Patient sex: M
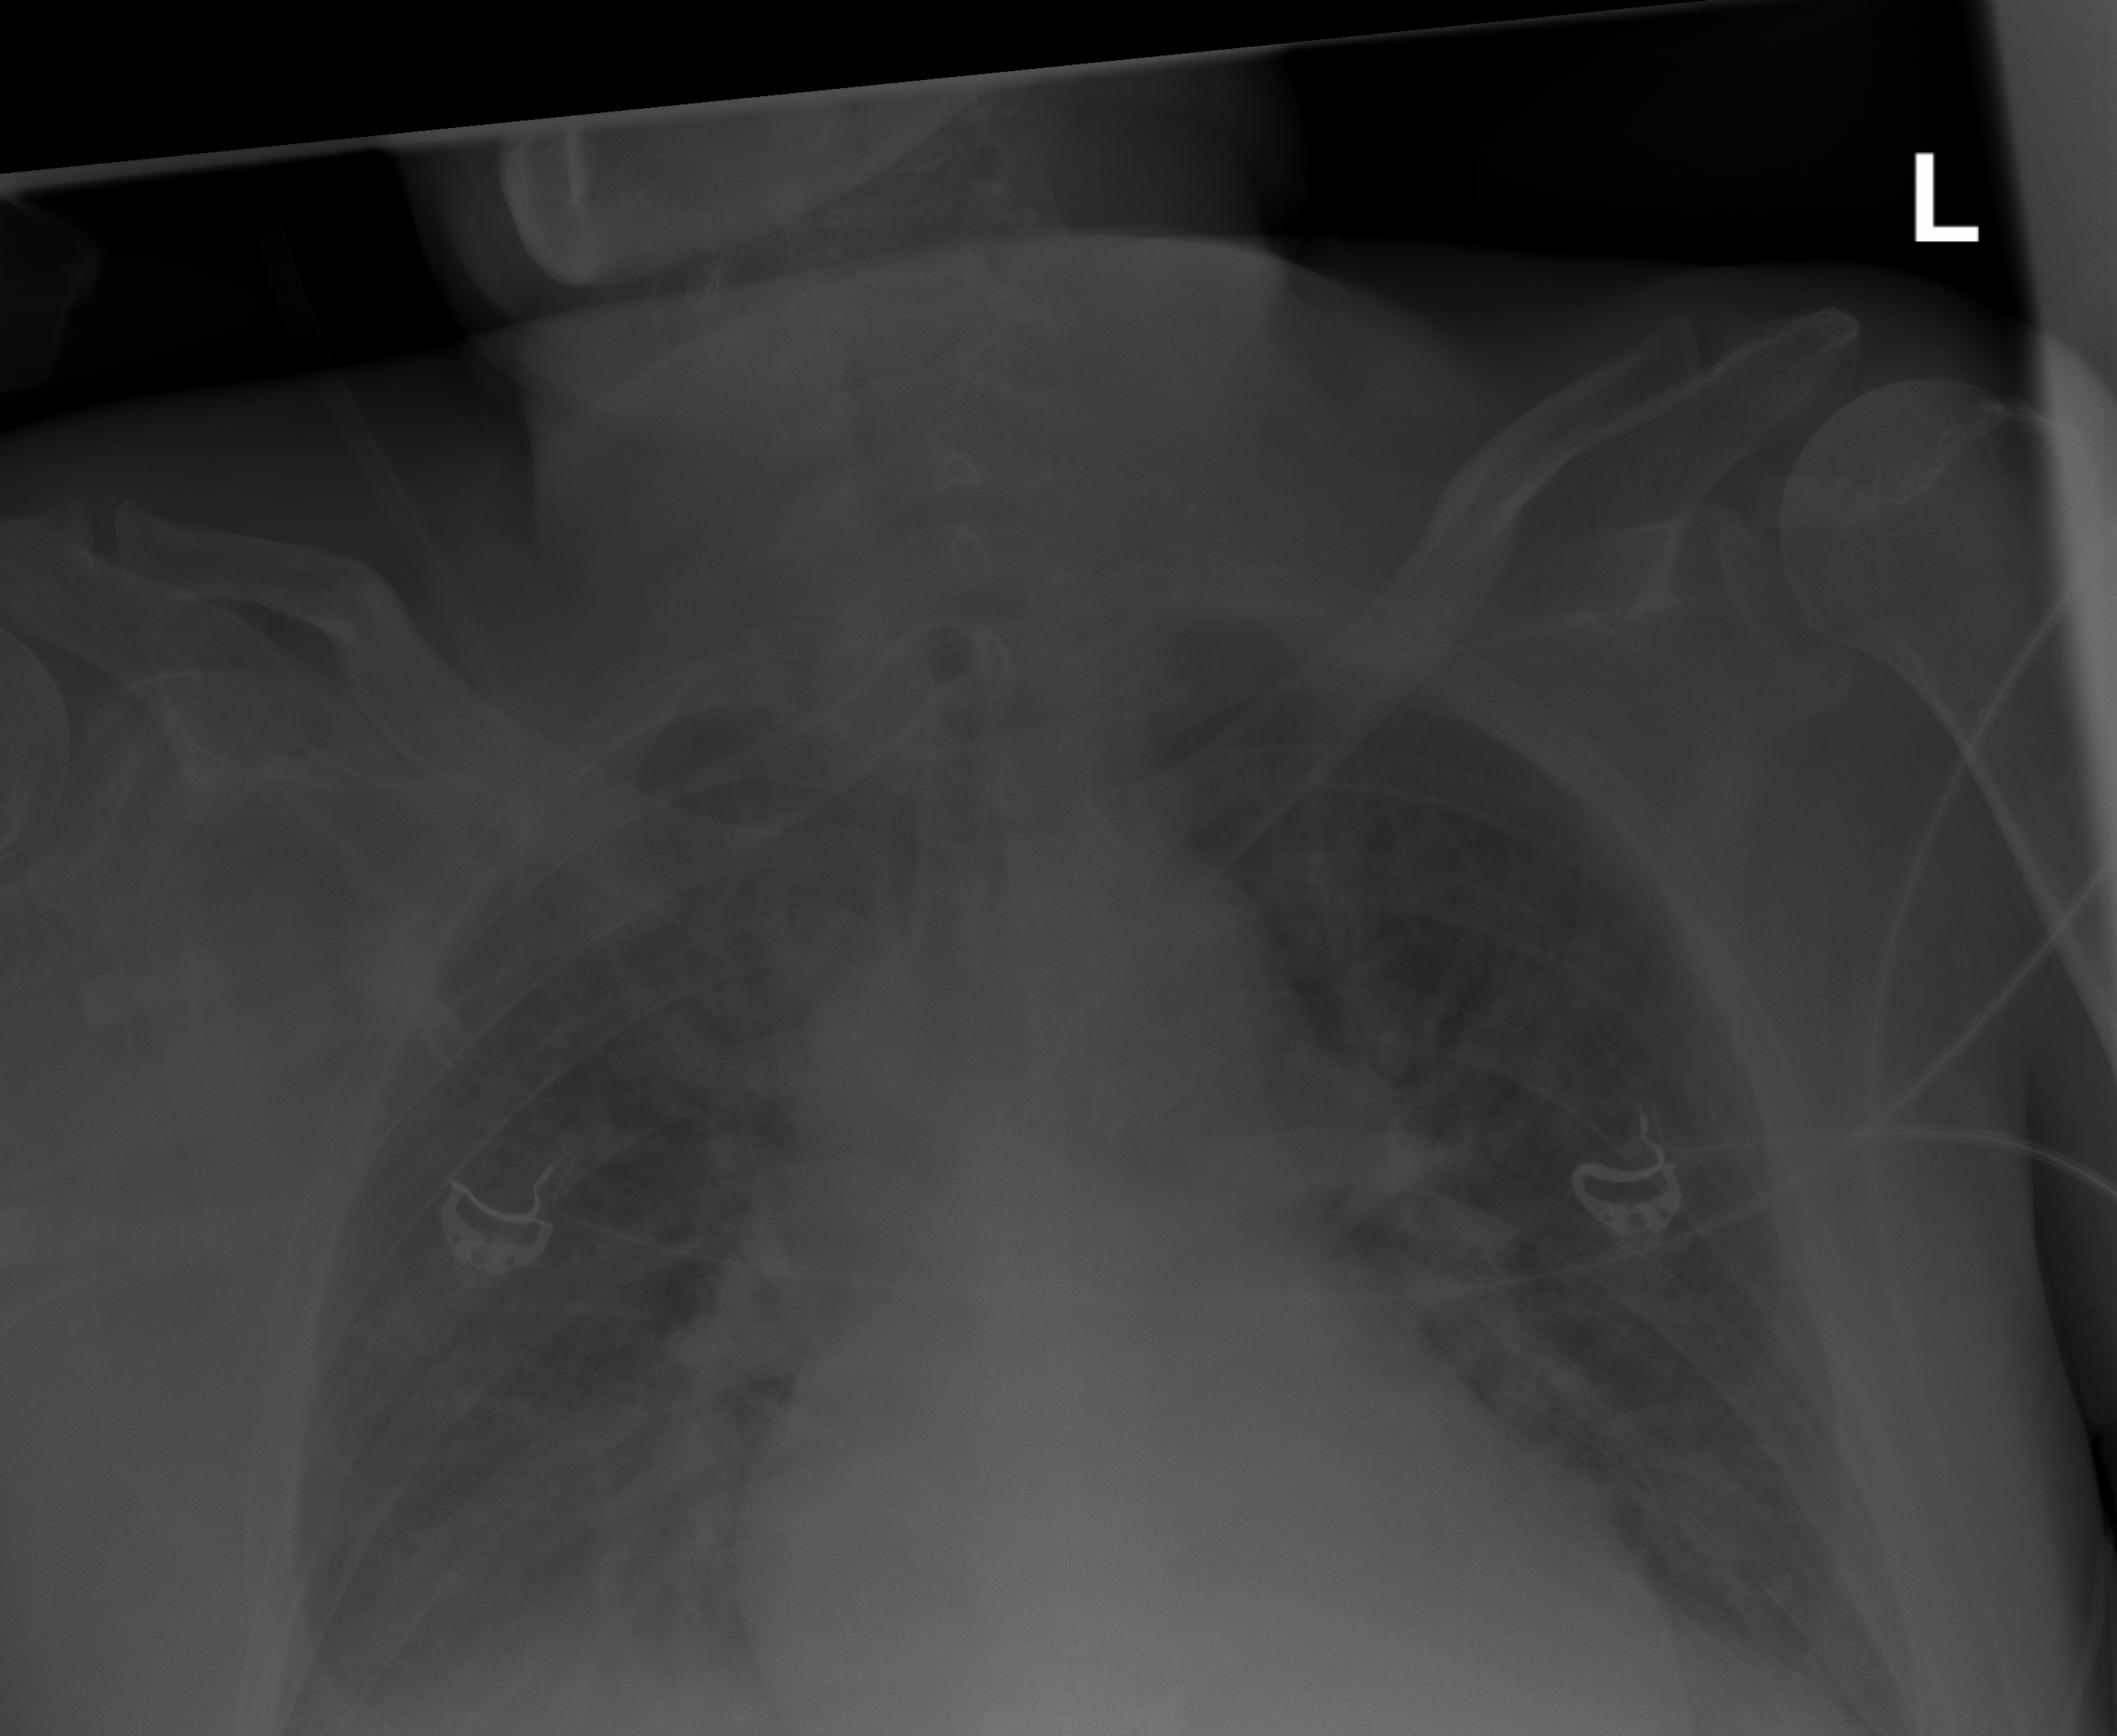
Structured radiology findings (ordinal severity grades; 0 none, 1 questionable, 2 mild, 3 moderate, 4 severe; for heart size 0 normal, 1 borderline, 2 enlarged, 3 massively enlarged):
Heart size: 1
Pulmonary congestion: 0
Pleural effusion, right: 1
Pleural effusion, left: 0
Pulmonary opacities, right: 0
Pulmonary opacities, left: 0
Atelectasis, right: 2
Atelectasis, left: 2